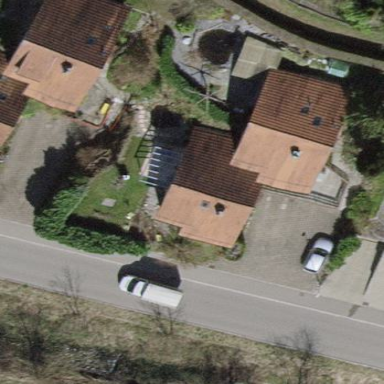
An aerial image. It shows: Building with tile roof.